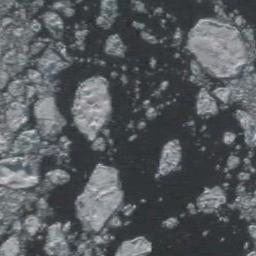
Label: sea_ice